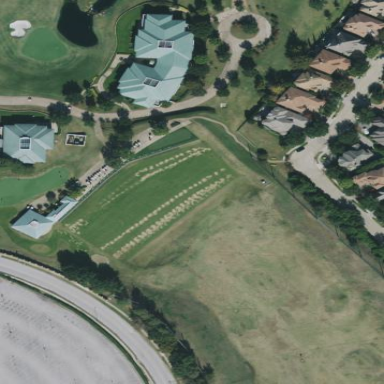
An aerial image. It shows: Golf tee on grassy land.